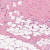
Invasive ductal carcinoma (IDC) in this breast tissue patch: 0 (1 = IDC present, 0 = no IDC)